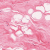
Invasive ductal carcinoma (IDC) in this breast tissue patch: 0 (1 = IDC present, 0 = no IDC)